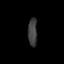
Tissue: skin
Cell type: Epithelial cells
Senescence score: 0.2312
Nuclear area (px): 256
Mean DAPI intensity: 61.73